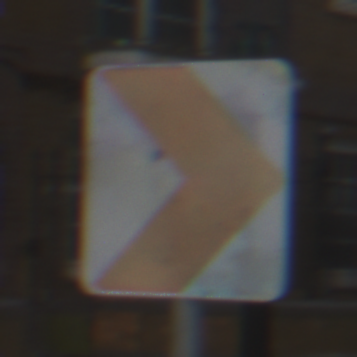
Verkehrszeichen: RichtungstafelnInKurvenKleinLinks
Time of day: MorningAfternoon
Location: Outdoor (Urban)
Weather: Overcast
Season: NotSpecified
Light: Natural